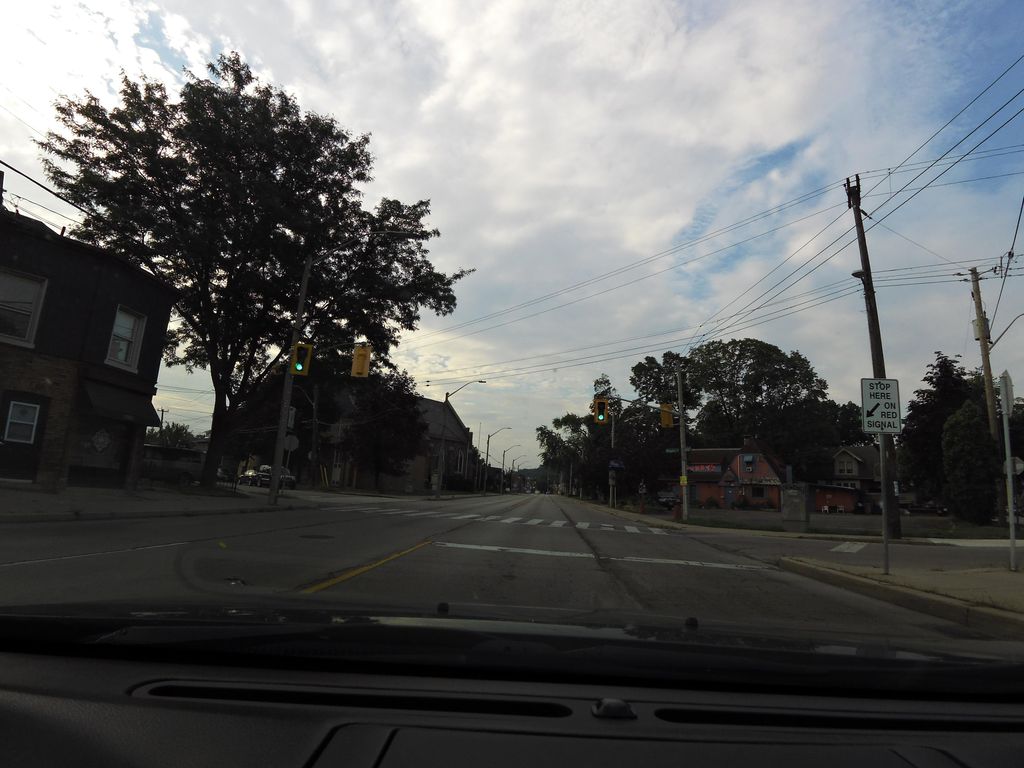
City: hamilton